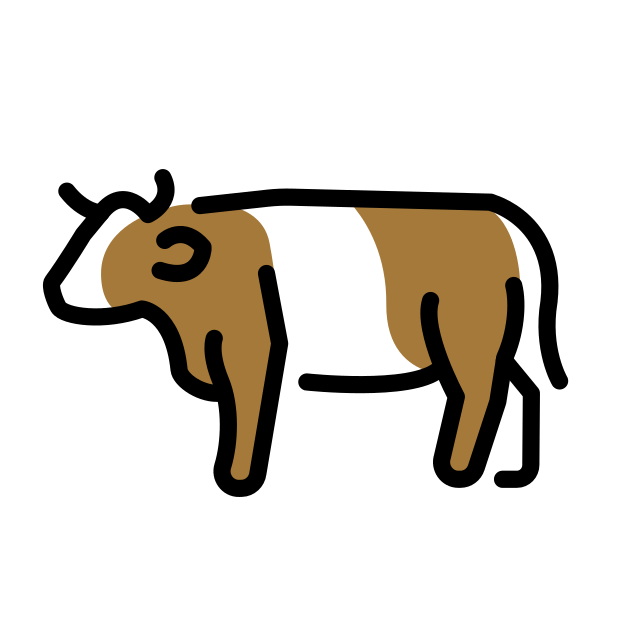
Emoji: 🐄
Name: cow
Unicode: 0x1f404